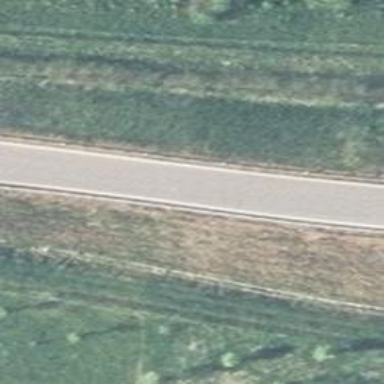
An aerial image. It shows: Unclassified road with asphalt surface.